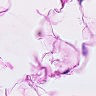
Metastatic tissue present: no